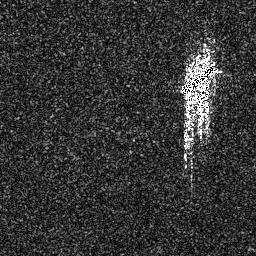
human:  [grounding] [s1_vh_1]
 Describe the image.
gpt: In the satellite image, there is  <ref>1 medium ship </ref> <box>[[69, 23, 84, 37, 0]]</box> located at right.